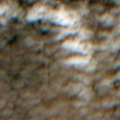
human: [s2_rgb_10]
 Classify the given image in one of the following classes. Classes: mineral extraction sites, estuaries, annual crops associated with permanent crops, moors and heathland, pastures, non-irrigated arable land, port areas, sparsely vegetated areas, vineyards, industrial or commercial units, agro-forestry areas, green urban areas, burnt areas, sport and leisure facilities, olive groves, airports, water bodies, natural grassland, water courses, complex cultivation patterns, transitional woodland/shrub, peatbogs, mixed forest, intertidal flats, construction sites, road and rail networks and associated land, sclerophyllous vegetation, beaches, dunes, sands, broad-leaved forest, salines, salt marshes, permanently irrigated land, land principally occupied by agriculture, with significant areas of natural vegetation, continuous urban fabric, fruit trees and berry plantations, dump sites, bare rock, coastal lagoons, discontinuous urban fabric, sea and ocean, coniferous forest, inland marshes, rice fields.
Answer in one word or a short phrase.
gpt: discontinuous urban fabric, non-irrigated arable land, land principally occupied by agriculture, with significant areas of natural vegetation